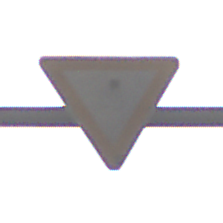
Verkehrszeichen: VorfahrtGewaehren
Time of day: MorningAfternoon
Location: Roofed (Urban)
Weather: PartlyCloudy
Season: NotSpecified
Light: Natural